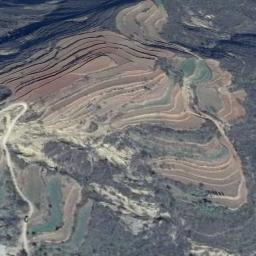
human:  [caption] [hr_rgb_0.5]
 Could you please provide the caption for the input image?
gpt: Most of the terraces on this mountain are covered by vegetation .

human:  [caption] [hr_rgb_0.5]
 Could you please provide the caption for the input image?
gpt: Many green plants are around the terrace .

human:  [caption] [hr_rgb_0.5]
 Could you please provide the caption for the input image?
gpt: The bare and green terrace is next to some trees .

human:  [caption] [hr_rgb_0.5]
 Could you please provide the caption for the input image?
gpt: A large layer of brown and green mixed terraces with several winding narrow paths .

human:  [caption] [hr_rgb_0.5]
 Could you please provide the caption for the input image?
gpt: There are green meadows beside the terraces .